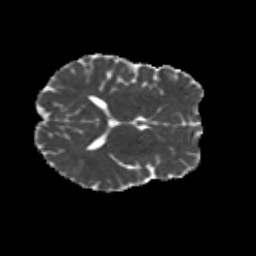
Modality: MD
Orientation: axial
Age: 21
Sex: female
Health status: healthy
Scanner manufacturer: siemens
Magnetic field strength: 3 T
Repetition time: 8.6 s
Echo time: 0.095 s